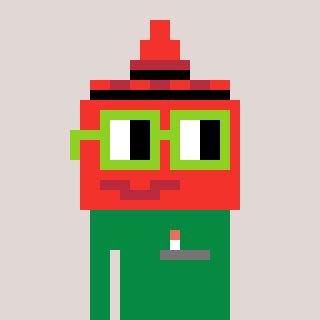
a pixel art character with square light green glasses, a ketchup-shaped head and a green-colored body on a warm background